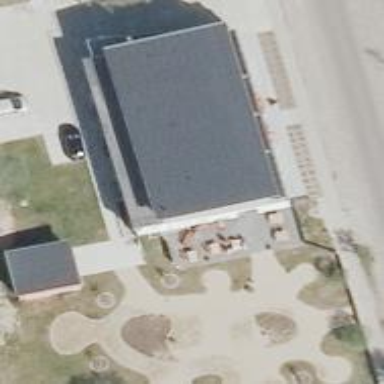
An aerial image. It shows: Restaurant located within apartment building.